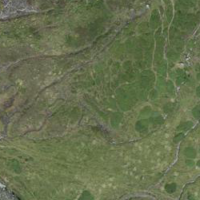
EUNIS habitat code: 26
Species observed at this site:
Campanula barbata